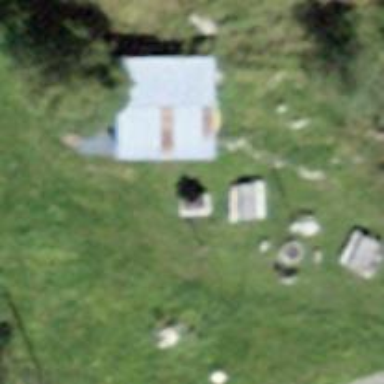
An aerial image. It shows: Picnic table located in leisure land area.